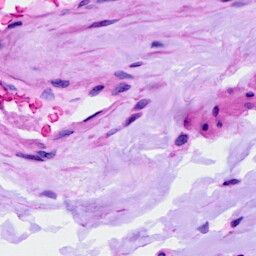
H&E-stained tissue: Ovarian